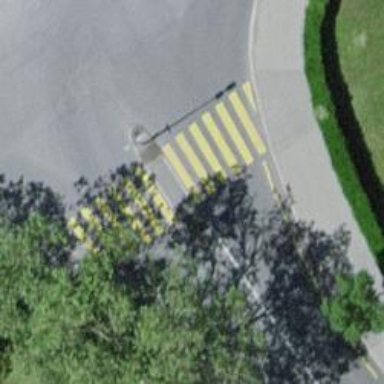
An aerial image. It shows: Uncontrolled zebra crossing on the road.